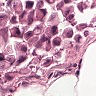
Metastatic tissue present: yes